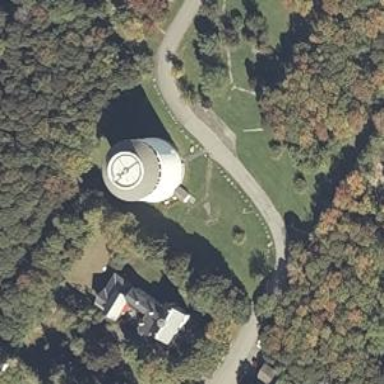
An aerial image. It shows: Water tower that is man-made.